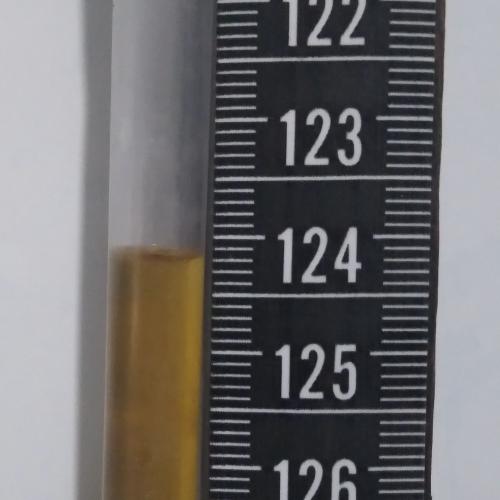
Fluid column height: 124.2 cm